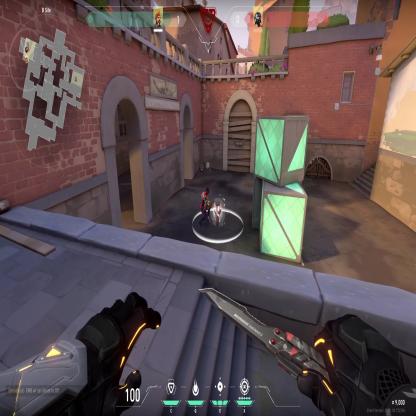
Label: planted spike ; enemy